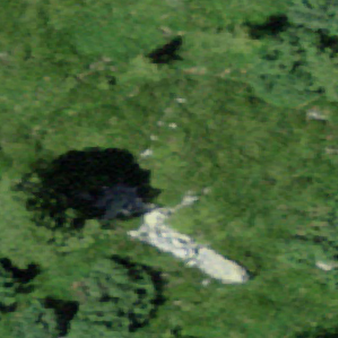
Label: other